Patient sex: M
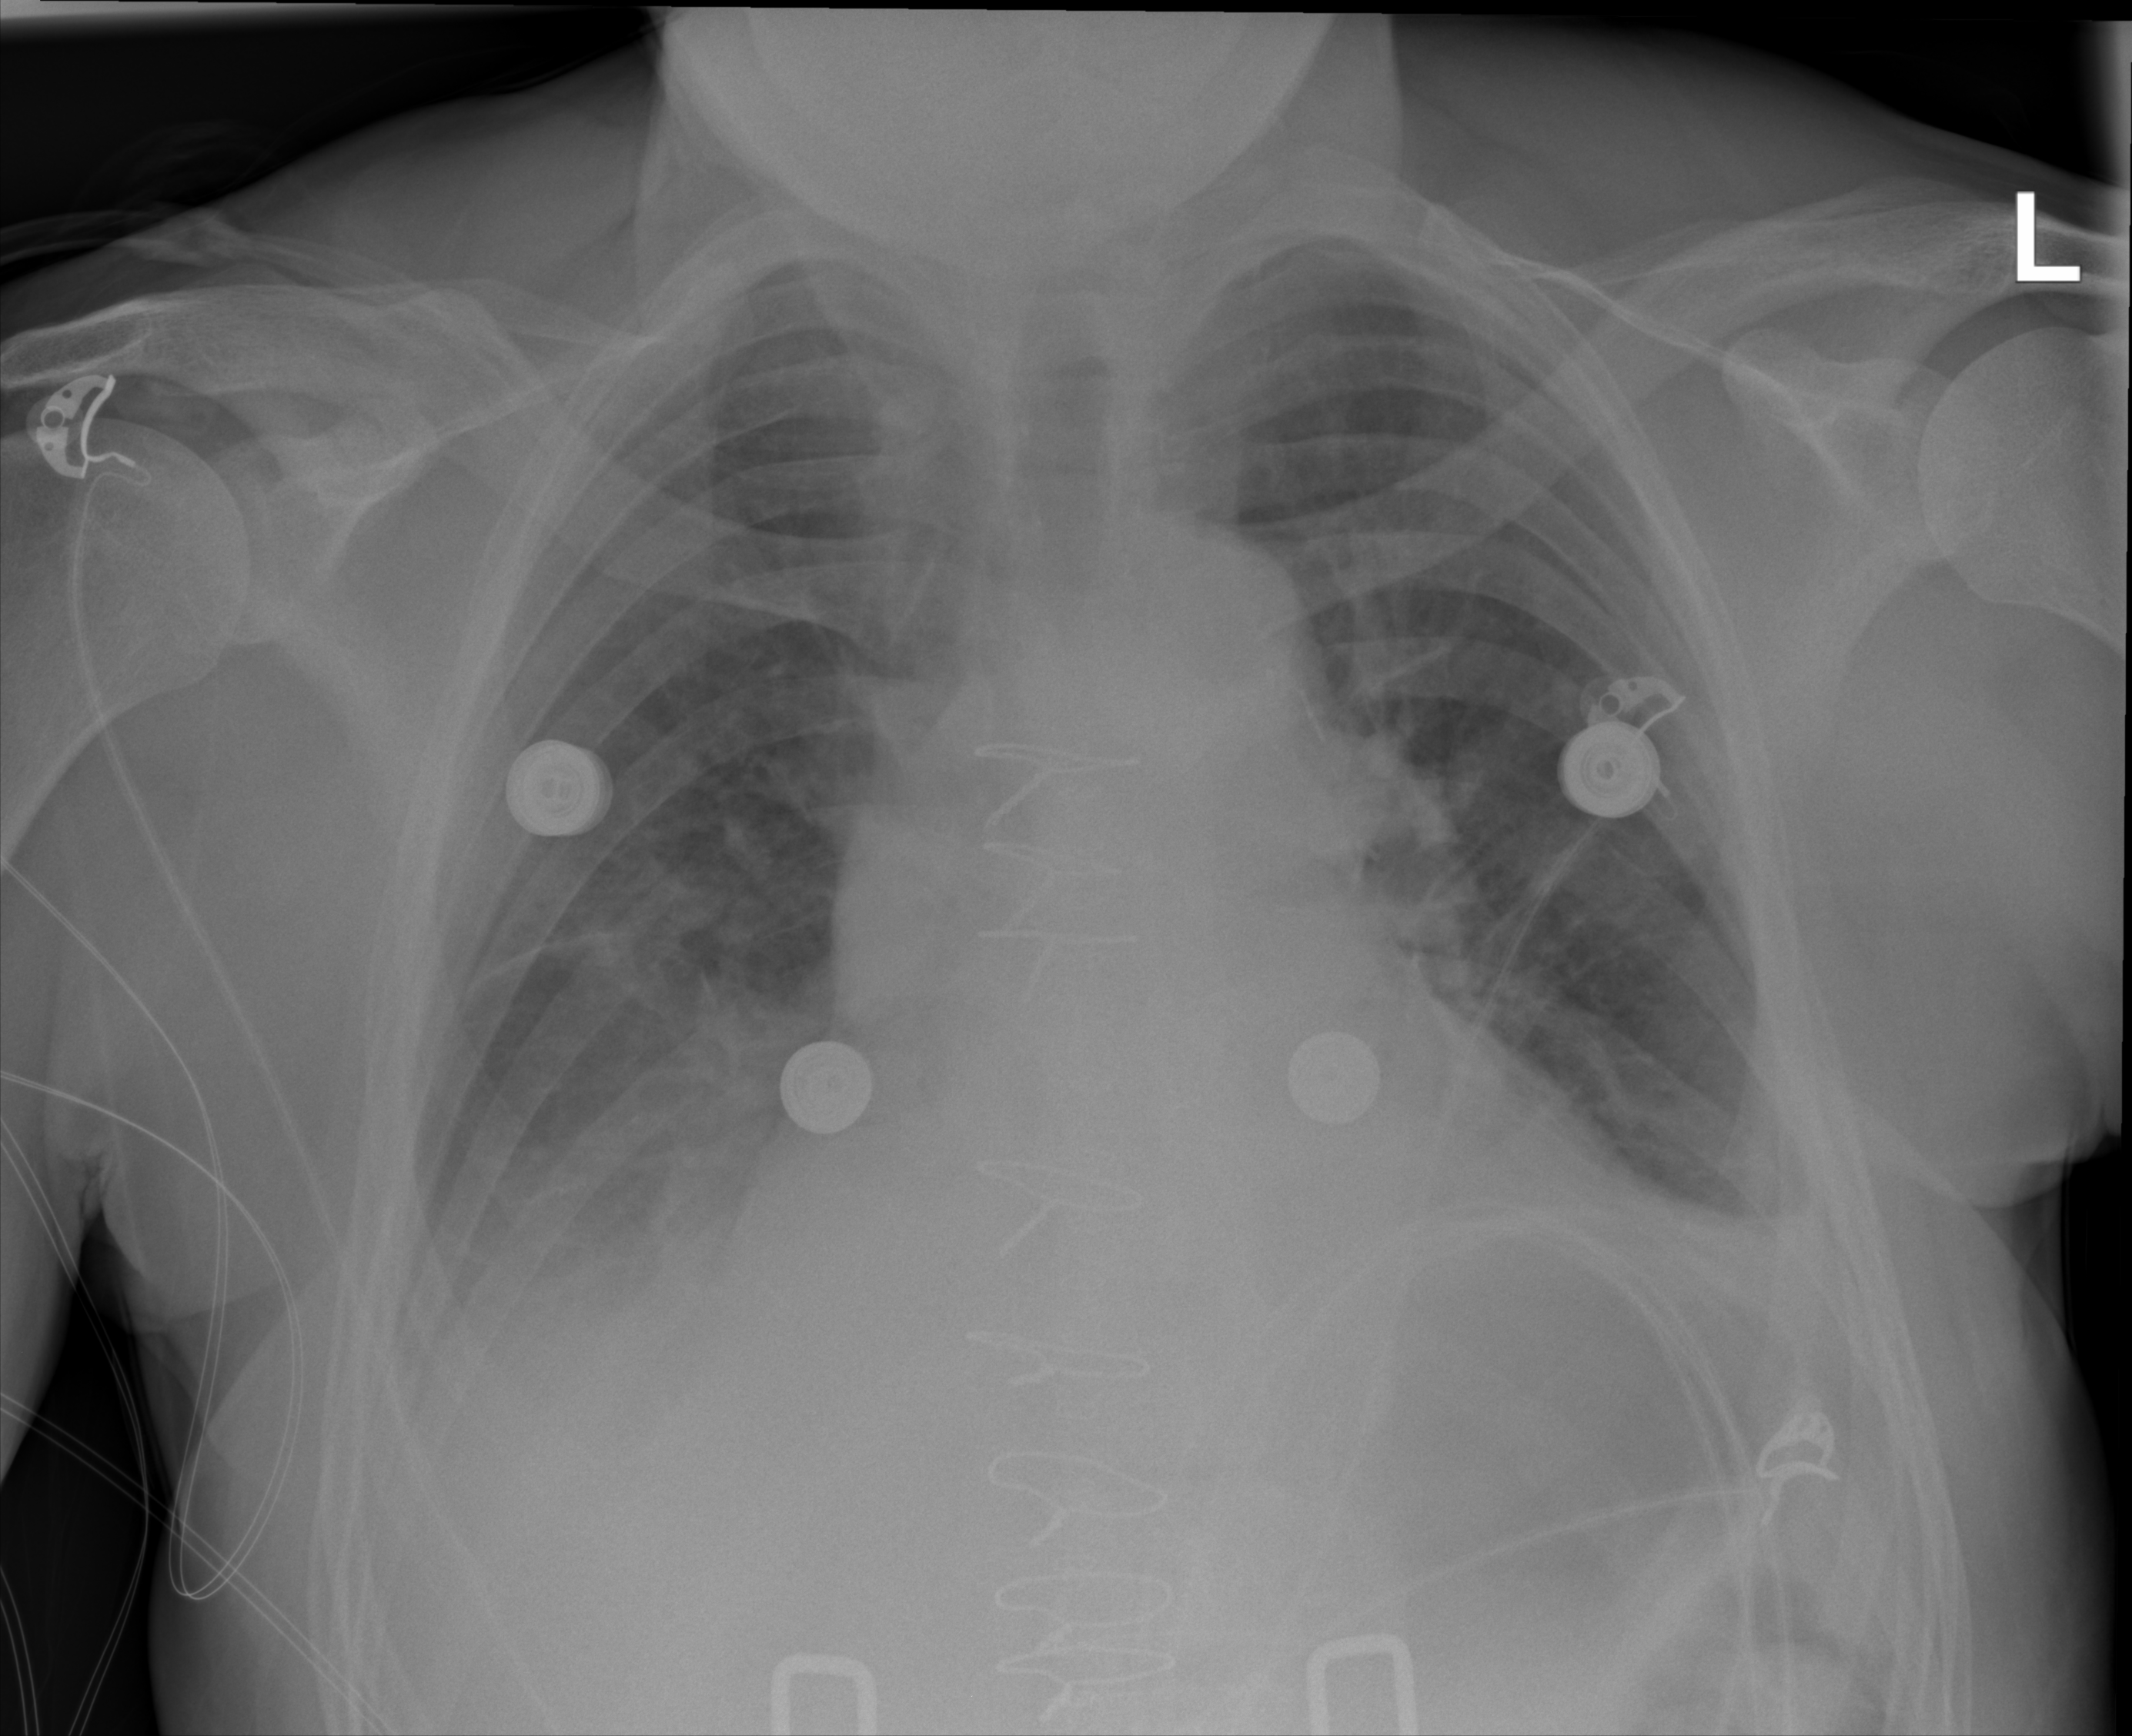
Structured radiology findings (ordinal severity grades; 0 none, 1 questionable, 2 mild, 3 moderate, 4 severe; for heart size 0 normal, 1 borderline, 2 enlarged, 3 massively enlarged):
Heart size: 2
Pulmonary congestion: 2
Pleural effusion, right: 2
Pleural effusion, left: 2
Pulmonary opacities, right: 0
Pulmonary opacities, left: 0
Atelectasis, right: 2
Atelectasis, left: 2